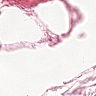
Metastatic tissue present: no